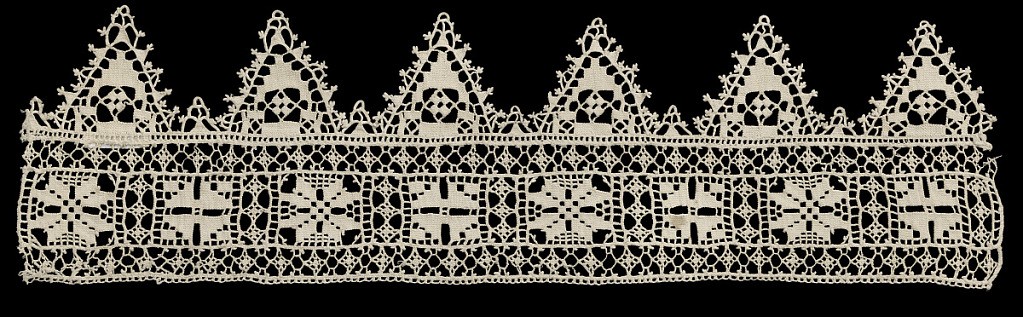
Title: Border
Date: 17th century
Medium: linen Technique: needle knotting
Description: Border of squares surrounded by a small-scale pattern and edged with triangular pendants.